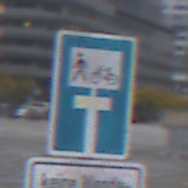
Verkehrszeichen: SackgasseRadverkehrFussgaengerDurchlaessig
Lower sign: HinweisGeaenderteVorfahrtVerkehrsfuehrungVerkehrsregelung3
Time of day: Midday
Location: Outdoor (Urban)
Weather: Overcast
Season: NotSpecified
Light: Natural